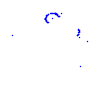
Particle: kaon